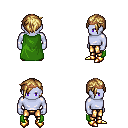
a pixel art fantasy rpg character, male body template, dark elf, purple skin, green cape, gold greaves, blonde pixie cut hairstyle, bronze tiara, gold boots, four views (front, back, left, right), 2x2 character sprite sheet, small pixel art, hard edges, no anti-aliasing